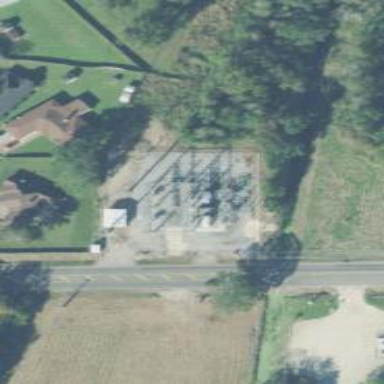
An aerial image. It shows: Distribution substation surrounded by fence.